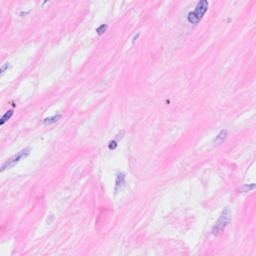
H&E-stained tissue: Breast